Field crop: maize
Growth stage: 2
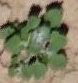
Species: chenopodium